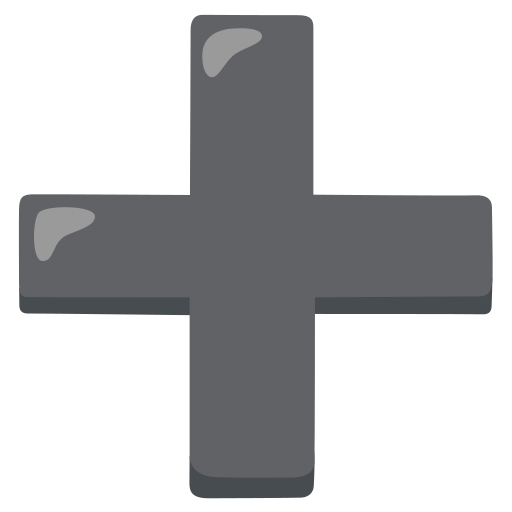
Emoji: ➕